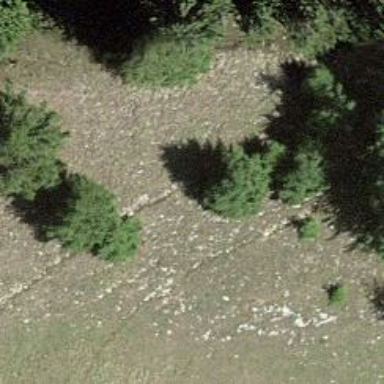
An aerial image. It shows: Path.